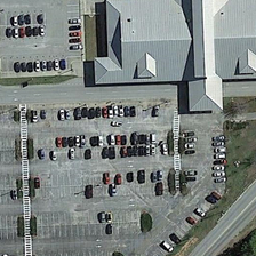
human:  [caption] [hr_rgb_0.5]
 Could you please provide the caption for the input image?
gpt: The trapezoid car park that contains black cars is near a grey building.

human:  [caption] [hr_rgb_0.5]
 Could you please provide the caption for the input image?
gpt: Trapezoid parking including black cars is near the grey building.

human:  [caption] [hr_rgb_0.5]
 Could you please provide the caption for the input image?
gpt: The trapezoidal parking lot with black cars is near a gray building.

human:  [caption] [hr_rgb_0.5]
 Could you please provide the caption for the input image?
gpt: There are still many vacant spaces in this parking lot.

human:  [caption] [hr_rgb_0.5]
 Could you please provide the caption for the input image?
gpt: There are still many free places in this parking lot.